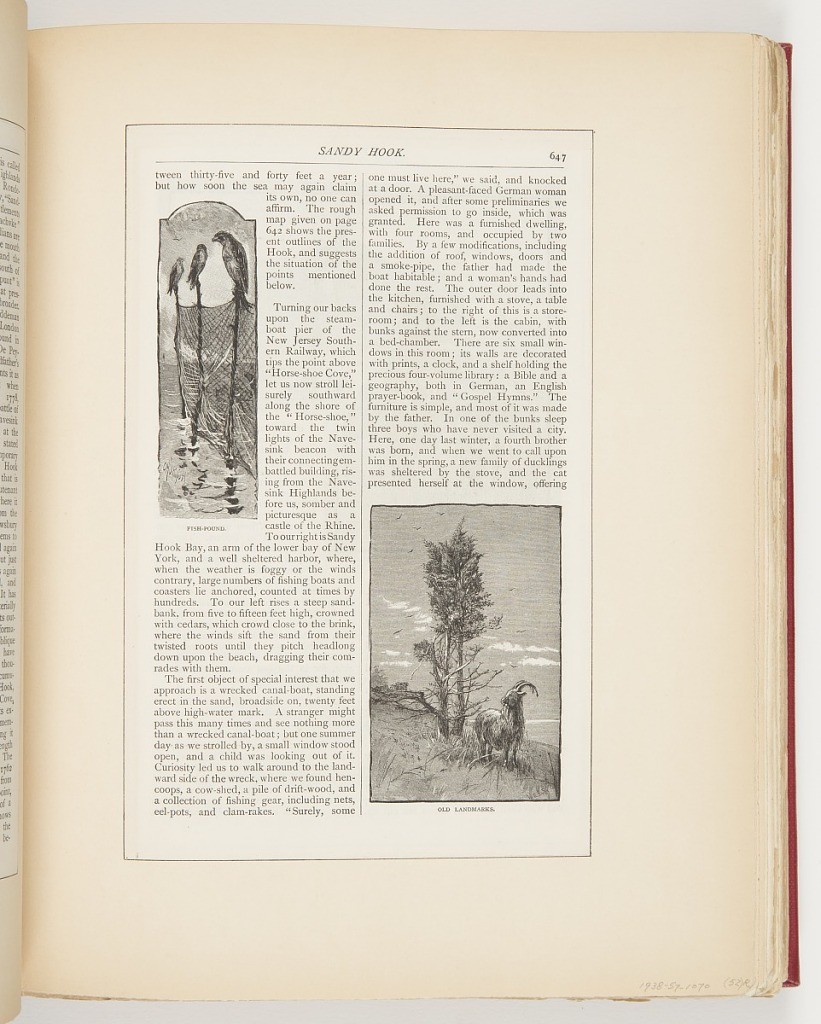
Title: Fish-Pound, Old Landmarks, Illustrations for Scribner's Monthly (XVIII, No. 5, September 1879, p. 647)
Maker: Frederick Stuart Church, American, 1842–1924
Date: September 1879
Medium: Printed in black ink on paper
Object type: Ephemera
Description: Article clipping from Scribner's Monthly on the history on Sandy Hook. The illustration on the top left shows three birds perched on wooden poles with a net strung between them, presumably the barrier of the fish-pound. The illustration on the bottom right shows a ram with large horns looking to the left with a tree behind it.